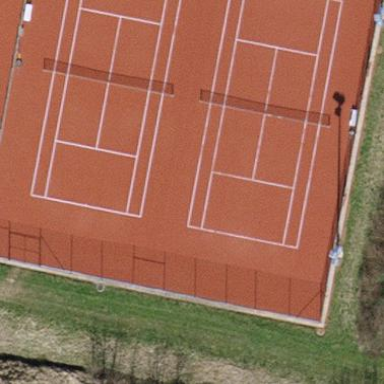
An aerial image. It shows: Sandy tennis court.